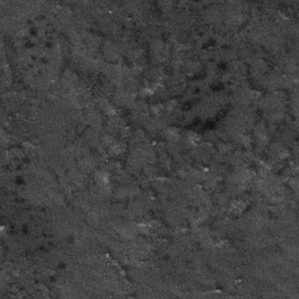
Label: frost